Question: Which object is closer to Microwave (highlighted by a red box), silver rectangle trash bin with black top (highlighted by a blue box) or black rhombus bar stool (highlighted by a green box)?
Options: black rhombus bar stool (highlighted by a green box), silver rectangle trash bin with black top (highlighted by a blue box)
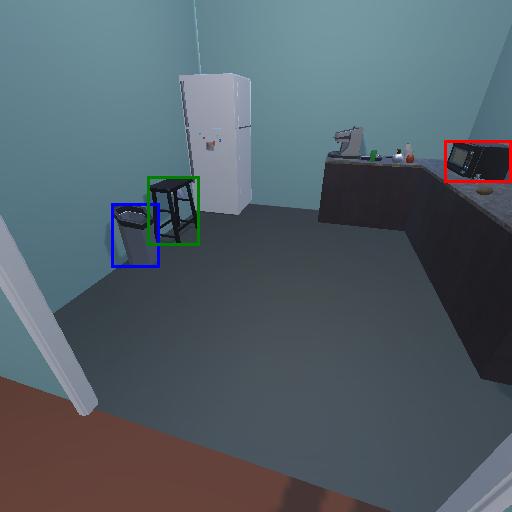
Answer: black rhombus bar stool (highlighted by a green box)